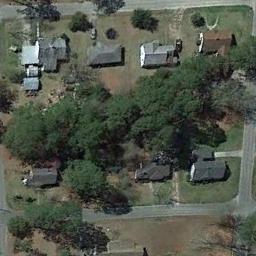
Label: medium_residential